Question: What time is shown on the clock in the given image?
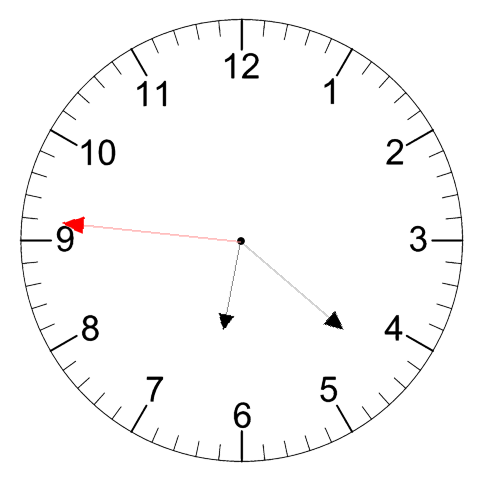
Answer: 06:21:46